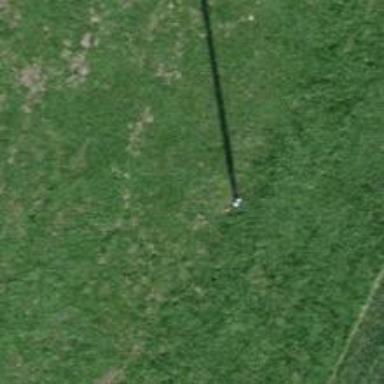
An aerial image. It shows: Power pole.